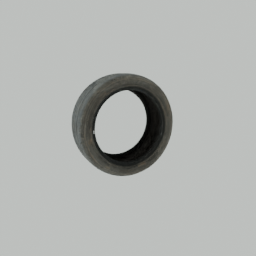
Label: mechanical